Question: I am having 3 row textarea tag. But my label tag is present in the 3rd row of the text area. But I wanted it in the first row. How to do it. Please help me and let me why it is in the last row ?
The problem follows here.
My code is in the following.
<URL>
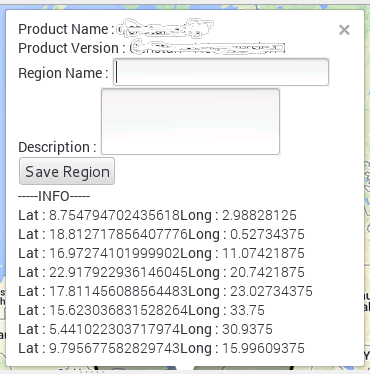
Answer: Add the following style to your label
'''
label {
vertical-align: top;
display: inline-block;
}
'''